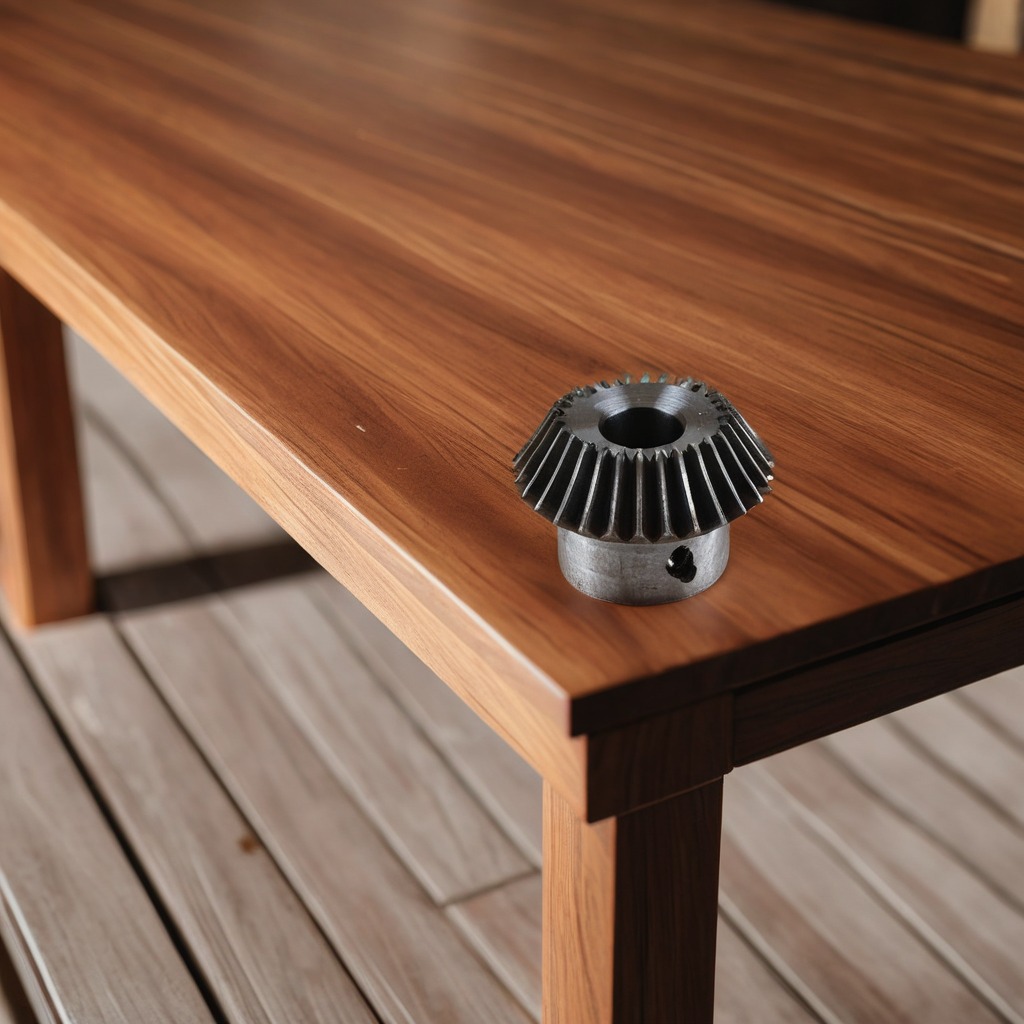
A steel gear with teeth lies on a wooden table in a carpentry studio.